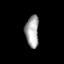
Tissue: prostate
Cell type: T cells
Senescence score: 0.3545
Nuclear area (px): 416
Mean DAPI intensity: 166.481